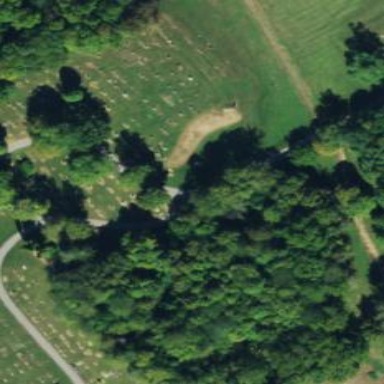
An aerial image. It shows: Cemetery.